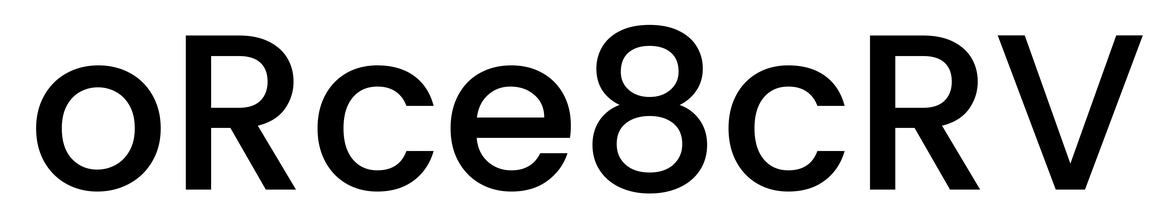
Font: Poppins-Medium